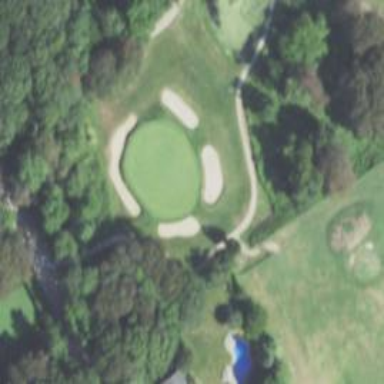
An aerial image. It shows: Path for both roads and golfers.